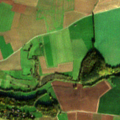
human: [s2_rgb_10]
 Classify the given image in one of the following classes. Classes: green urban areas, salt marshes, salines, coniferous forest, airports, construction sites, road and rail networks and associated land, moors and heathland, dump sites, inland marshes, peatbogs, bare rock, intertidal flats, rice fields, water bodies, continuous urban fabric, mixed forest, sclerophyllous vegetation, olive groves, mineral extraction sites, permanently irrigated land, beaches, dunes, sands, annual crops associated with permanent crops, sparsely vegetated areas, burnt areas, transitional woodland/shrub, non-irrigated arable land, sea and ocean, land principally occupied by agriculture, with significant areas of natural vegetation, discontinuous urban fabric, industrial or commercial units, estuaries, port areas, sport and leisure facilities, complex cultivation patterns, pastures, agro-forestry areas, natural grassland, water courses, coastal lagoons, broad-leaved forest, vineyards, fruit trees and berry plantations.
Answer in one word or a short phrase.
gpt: discontinuous urban fabric, non-irrigated arable land, pastures, complex cultivation patterns